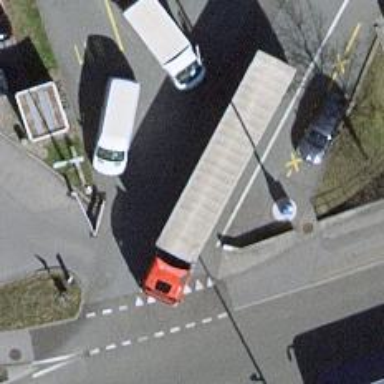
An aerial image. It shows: Lift gate barrier.